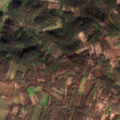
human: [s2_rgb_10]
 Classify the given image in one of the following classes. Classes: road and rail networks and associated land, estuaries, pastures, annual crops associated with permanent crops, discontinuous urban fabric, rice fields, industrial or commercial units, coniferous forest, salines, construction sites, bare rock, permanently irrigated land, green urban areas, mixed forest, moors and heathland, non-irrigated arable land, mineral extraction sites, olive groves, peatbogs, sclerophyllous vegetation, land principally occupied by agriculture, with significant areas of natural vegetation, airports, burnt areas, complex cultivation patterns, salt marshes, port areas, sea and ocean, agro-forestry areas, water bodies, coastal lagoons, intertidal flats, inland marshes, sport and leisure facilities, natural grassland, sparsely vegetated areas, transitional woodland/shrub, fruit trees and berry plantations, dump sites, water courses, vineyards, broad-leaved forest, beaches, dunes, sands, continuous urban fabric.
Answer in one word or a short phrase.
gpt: complex cultivation patterns, land principally occupied by agriculture, with significant areas of natural vegetation, broad-leaved forest